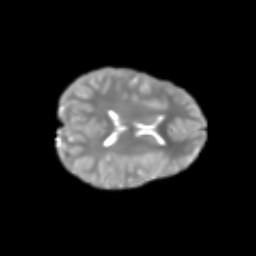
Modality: T2w
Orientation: axial
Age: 7
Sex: female
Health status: healthy